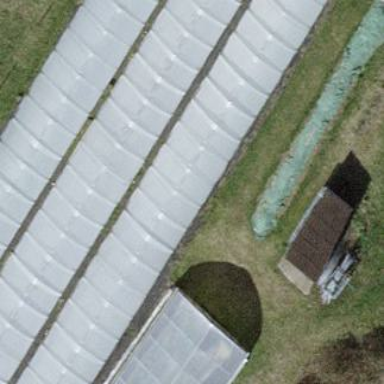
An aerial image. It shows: Greenhouse.